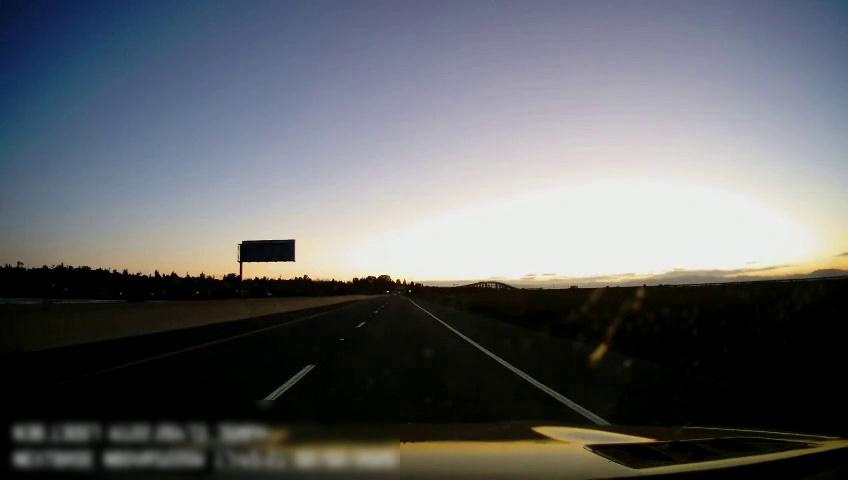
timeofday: Dusk/Dawn/Twilight
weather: Sunny
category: Drivable Space
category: Lanes | Current Lane
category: Lanes | Current Lane
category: Lanes | Alternate Lane